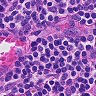
Metastatic tissue present: no